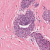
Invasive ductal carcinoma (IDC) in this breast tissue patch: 0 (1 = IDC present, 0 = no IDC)